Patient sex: F
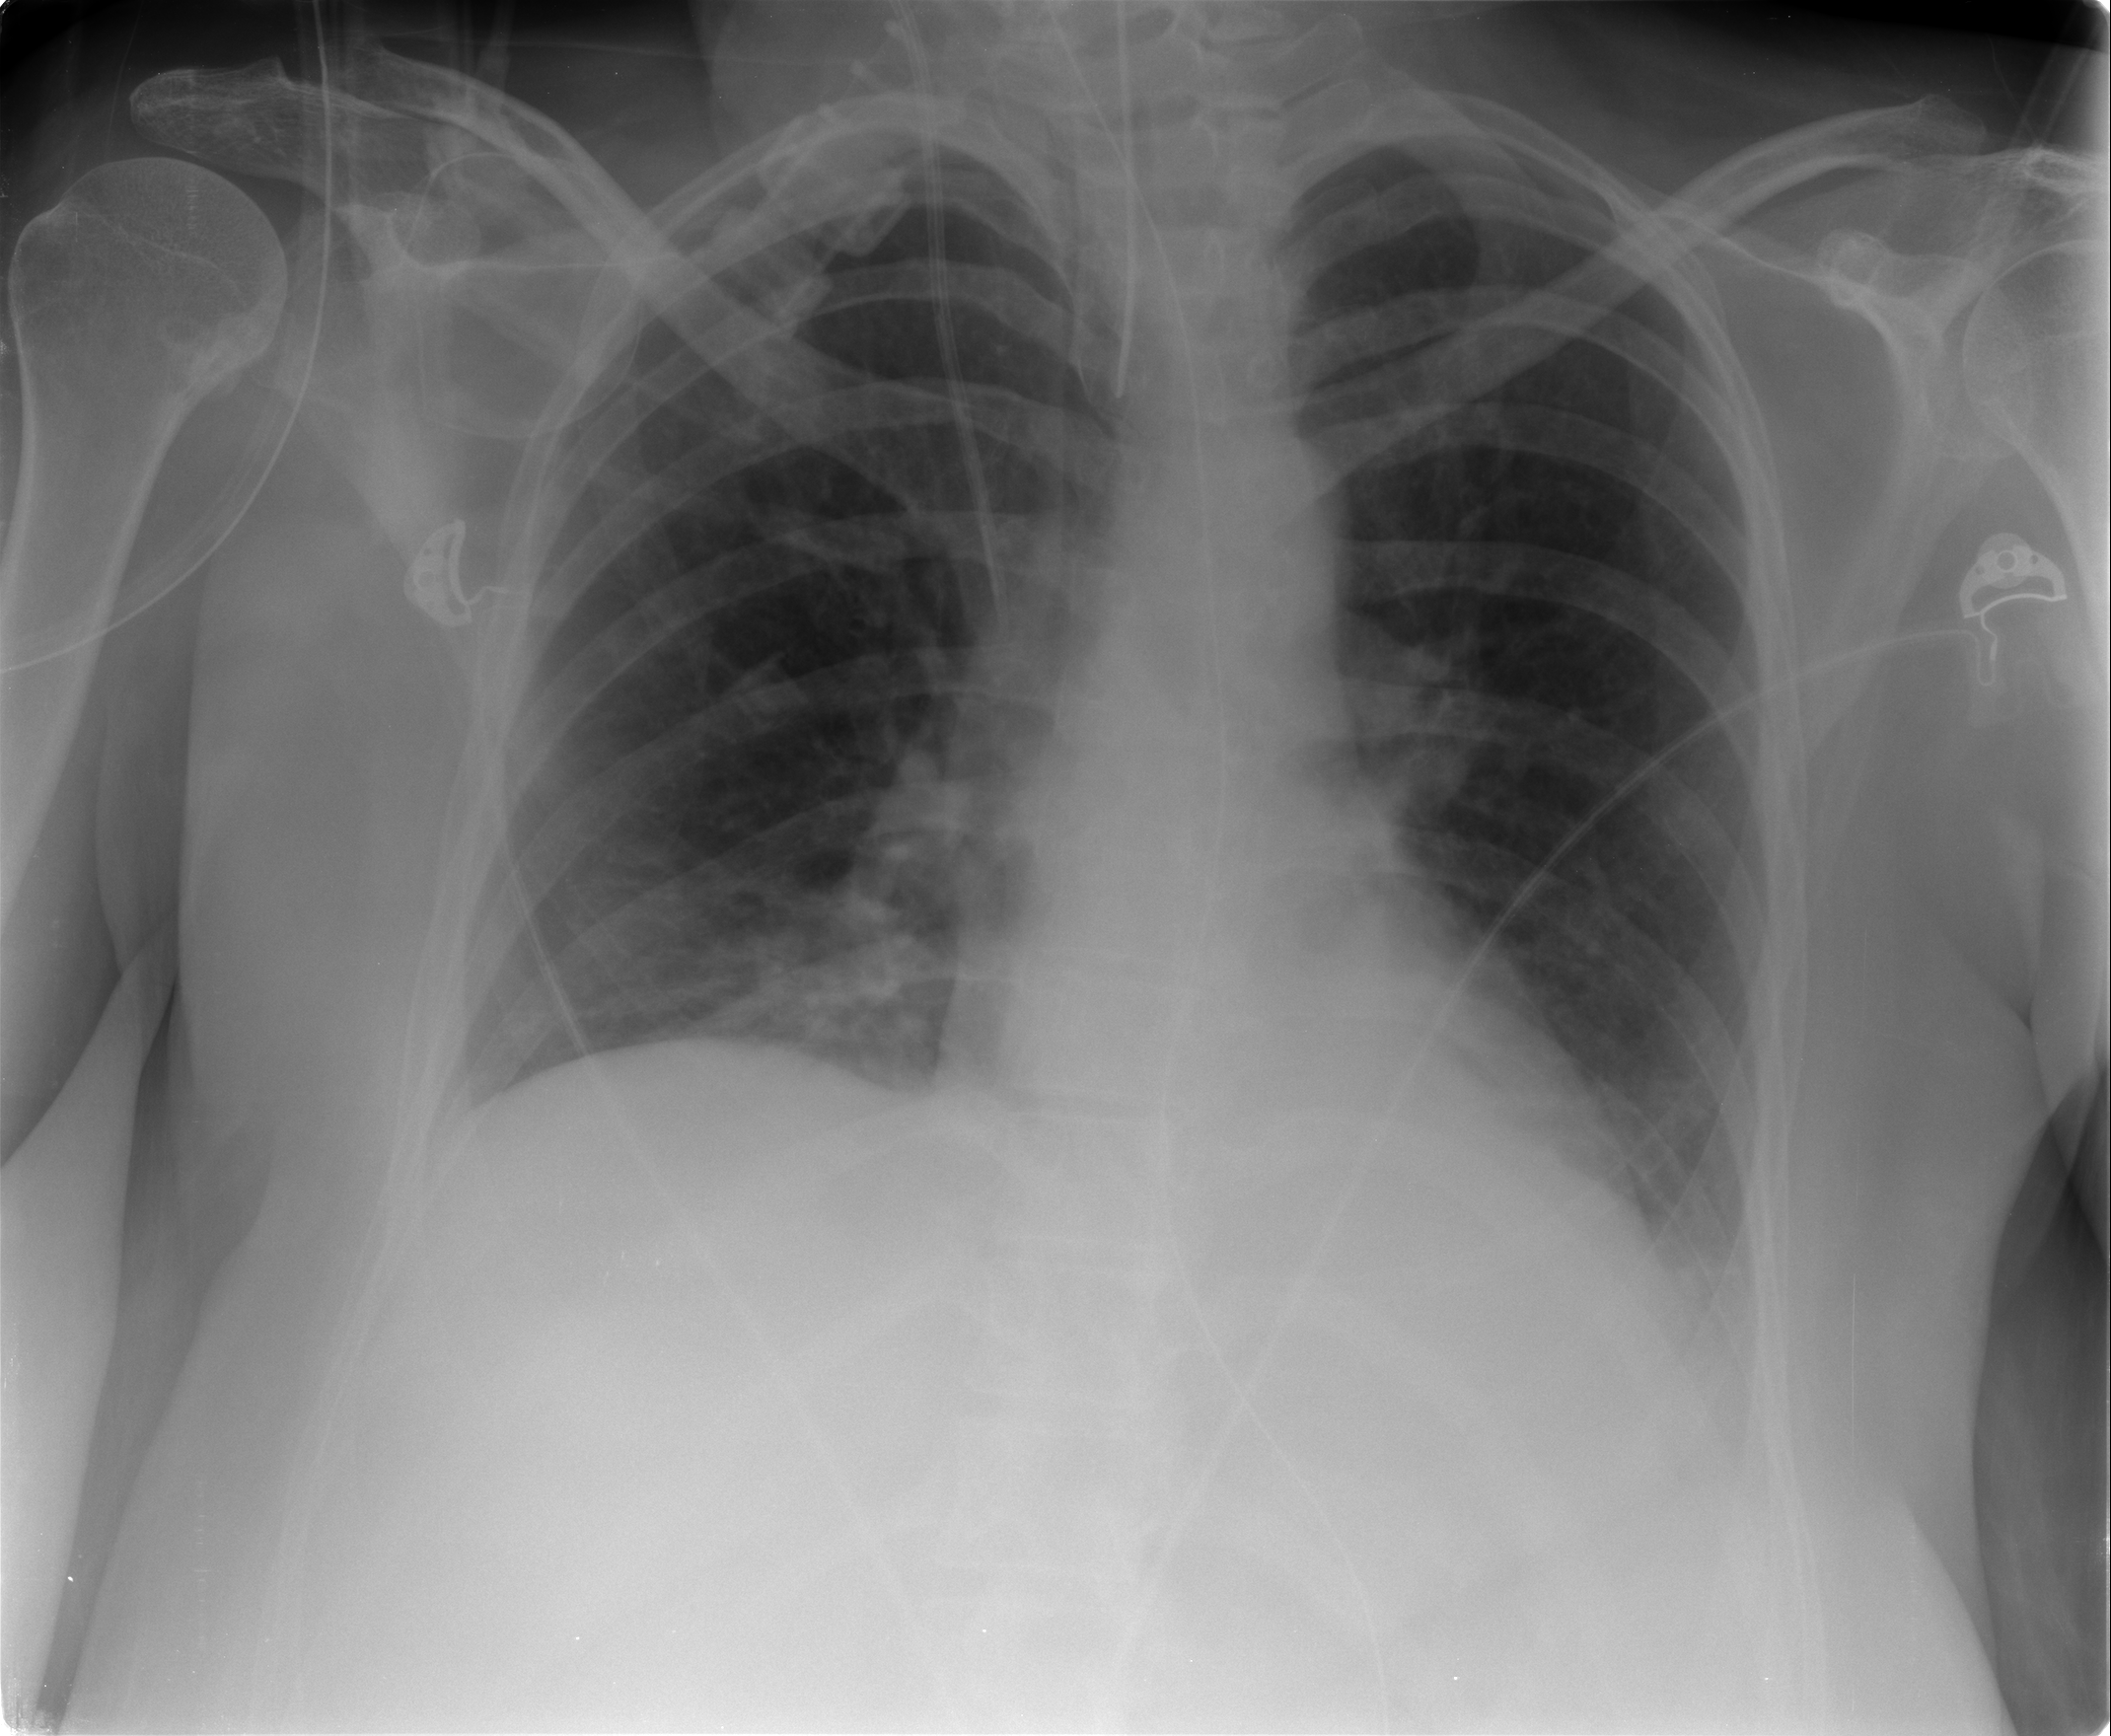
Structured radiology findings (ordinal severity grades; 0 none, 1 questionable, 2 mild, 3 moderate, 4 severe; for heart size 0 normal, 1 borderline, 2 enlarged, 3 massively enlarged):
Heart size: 0
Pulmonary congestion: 0
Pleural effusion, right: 0
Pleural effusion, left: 0
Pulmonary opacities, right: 0
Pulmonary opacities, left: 0
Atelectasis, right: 2
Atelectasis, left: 2